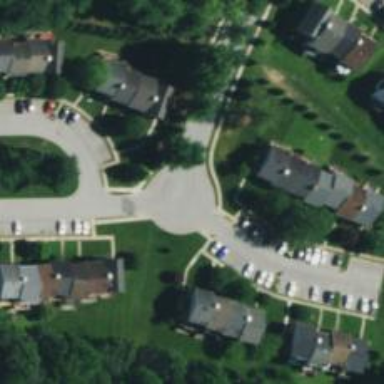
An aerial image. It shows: Neighborhood.